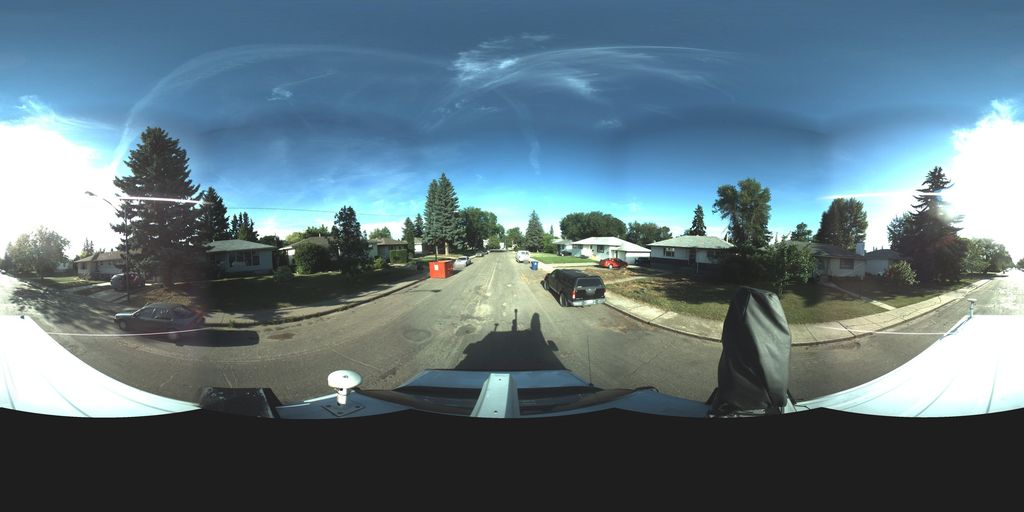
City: saskatoon